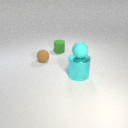
small brown rubber sphere to the left of small green rubber cylinder